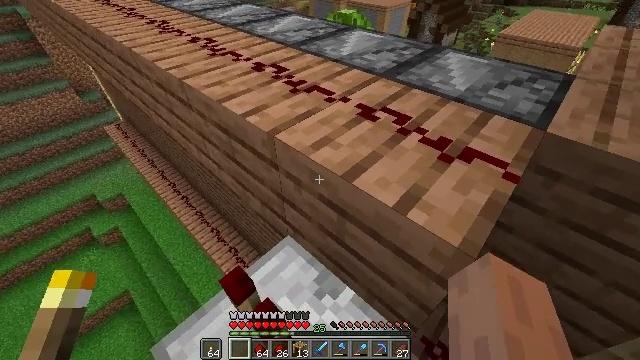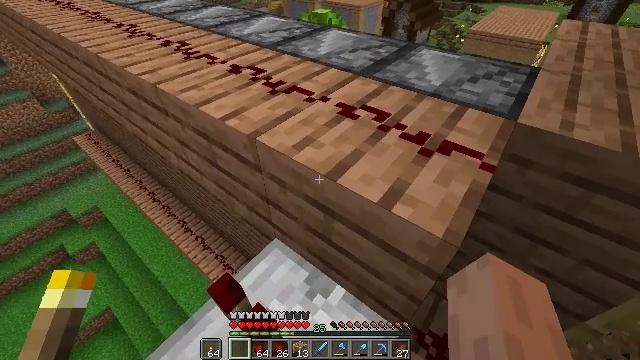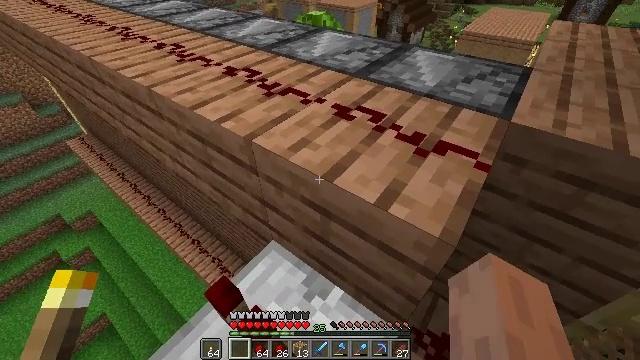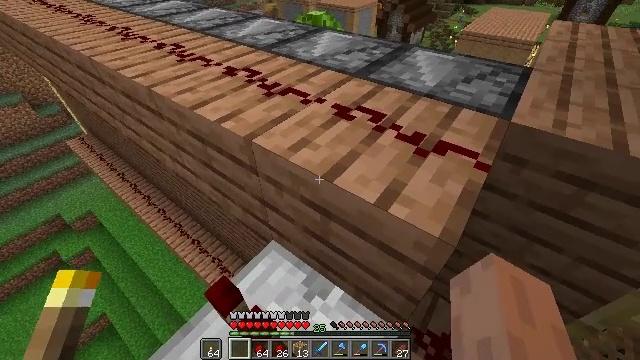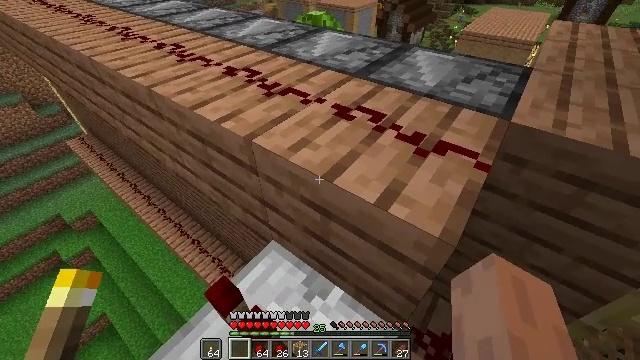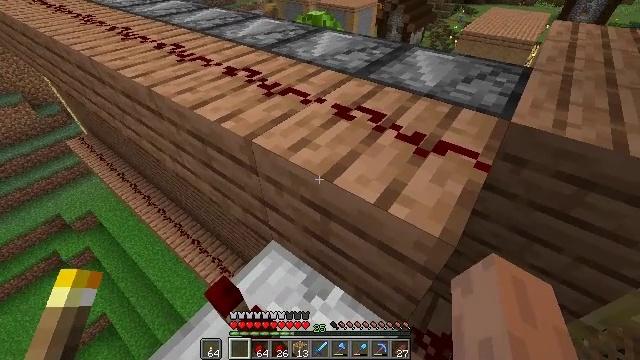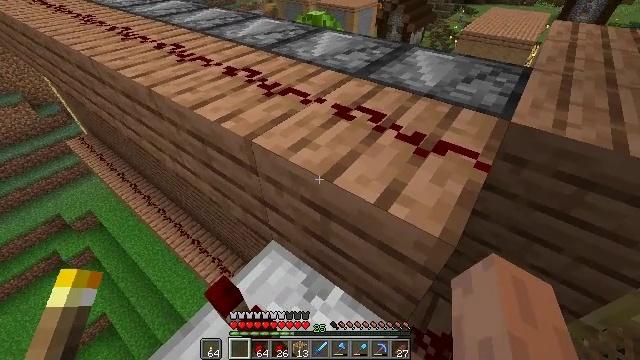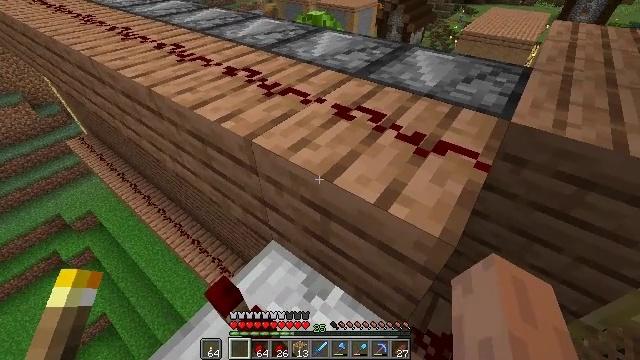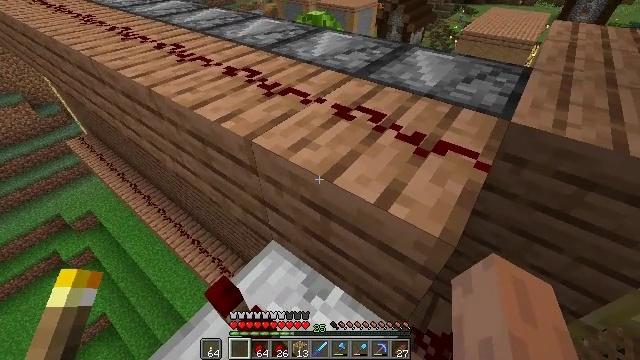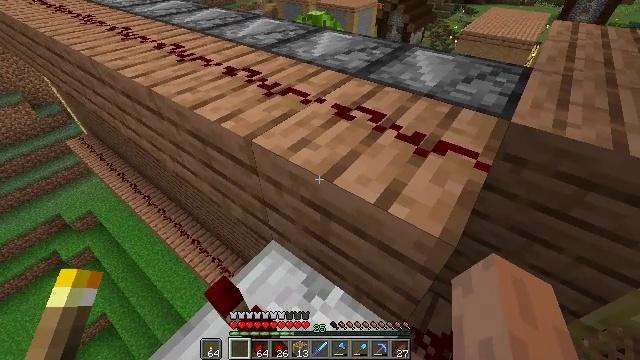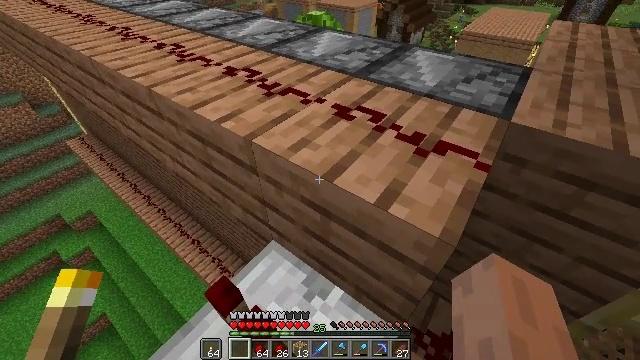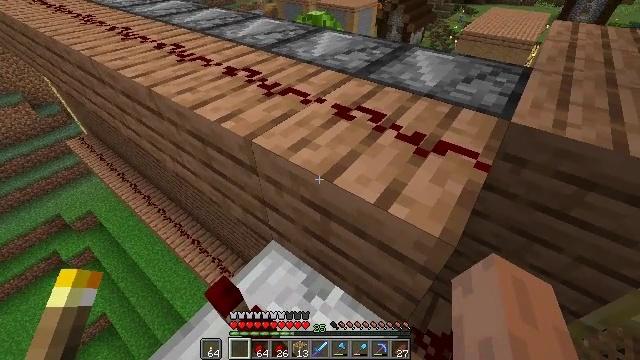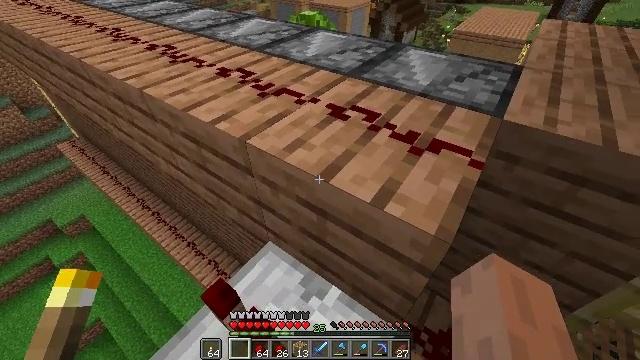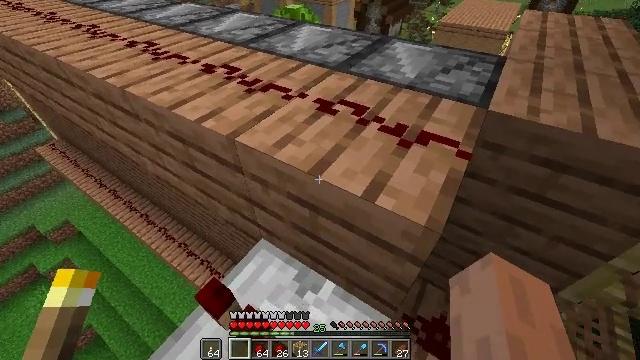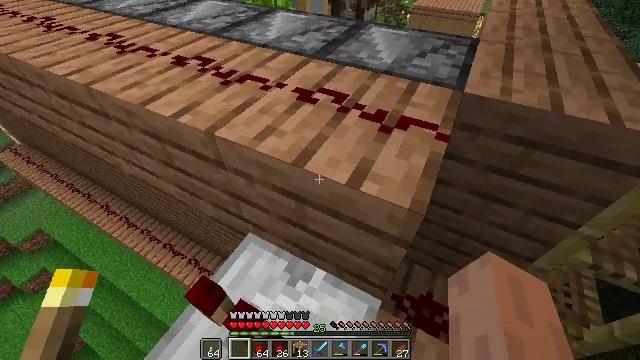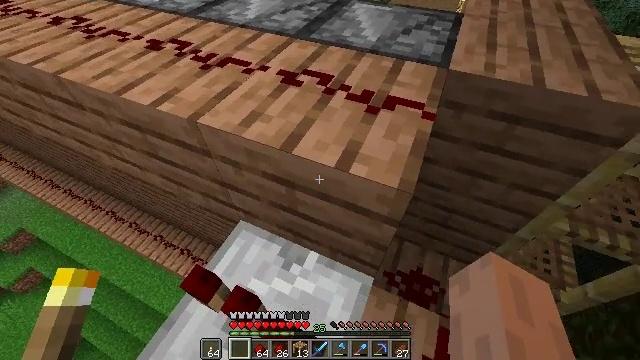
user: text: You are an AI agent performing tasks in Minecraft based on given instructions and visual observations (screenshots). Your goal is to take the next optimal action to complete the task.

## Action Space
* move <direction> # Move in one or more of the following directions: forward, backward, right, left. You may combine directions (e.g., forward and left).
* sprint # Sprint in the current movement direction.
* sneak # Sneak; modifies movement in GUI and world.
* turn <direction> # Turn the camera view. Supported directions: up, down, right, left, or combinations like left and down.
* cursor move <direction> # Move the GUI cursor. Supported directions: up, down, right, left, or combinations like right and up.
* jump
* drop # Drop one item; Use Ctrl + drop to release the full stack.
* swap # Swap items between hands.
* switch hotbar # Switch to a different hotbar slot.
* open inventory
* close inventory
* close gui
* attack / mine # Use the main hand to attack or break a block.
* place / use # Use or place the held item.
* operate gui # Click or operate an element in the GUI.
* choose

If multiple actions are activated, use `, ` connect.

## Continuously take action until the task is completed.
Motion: motion action
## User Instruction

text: Collect the repeater into your inventory.
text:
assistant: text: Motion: turn right
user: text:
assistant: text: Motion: turn right
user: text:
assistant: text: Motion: no_op
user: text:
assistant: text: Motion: no_op
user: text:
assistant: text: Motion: no_op
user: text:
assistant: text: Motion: no_op
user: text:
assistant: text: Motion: no_op
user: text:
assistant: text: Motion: no_op
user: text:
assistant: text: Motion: no_op
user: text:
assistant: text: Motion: no_op
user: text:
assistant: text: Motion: no_op
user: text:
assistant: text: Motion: turn right
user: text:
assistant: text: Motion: turn right and down
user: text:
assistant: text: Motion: turn right and down
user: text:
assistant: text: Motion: turn right and down
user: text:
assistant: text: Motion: turn right and down
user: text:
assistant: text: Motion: turn down
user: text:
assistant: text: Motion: turn down
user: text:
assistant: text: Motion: turn right and down
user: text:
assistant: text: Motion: turn right and down
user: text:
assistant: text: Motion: turn right and down
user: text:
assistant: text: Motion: turn right
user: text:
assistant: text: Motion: no_op
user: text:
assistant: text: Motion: no_op
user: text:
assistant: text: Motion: no_op
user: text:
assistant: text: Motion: turn left
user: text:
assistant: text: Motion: turn left
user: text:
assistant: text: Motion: move right, turn left
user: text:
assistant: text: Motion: move right, turn left
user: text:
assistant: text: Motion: move right, turn left